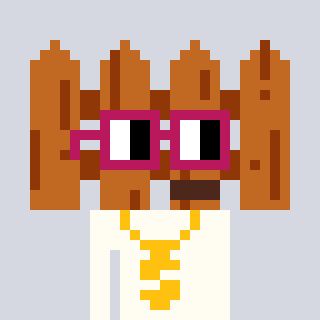
a pixel art character with square dark red glasses, a fence-shaped head and a grayscale-colored body on a cool background